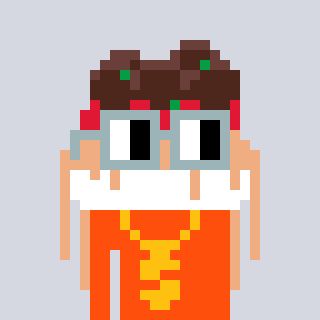
a pixel art character with square dark gray glasses, a spaghetti-shaped head and a orange-colored body on a cool background